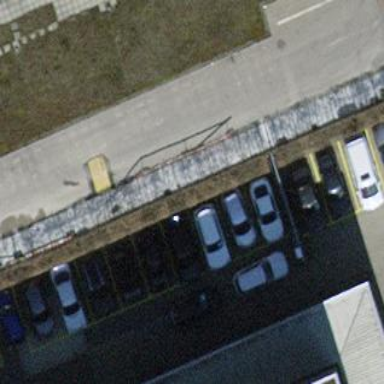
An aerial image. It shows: View of roof of building.